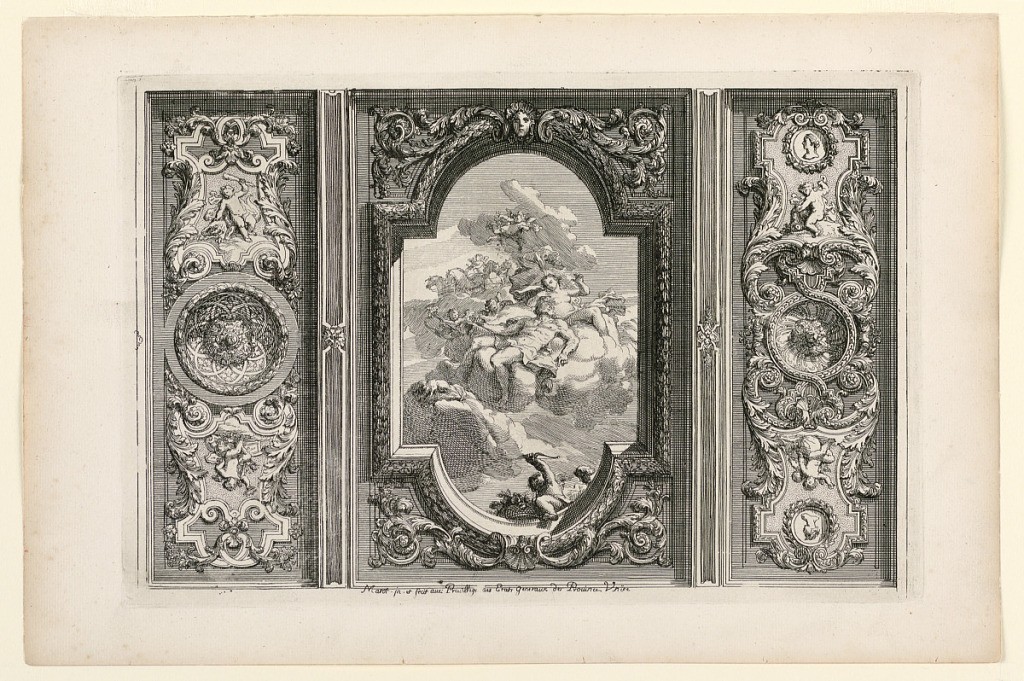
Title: Plate in Nouveaux livres de peintures de salles et d’escaliers (New Books on Paintings for Rooms and Stairs)
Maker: Daniel Marot, French, active in the Netherlands and England, 1661–1752
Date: ca. 1700
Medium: Etching and engraving on white laid paper
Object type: Print
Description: Painted ceiling in trompe l'oeil, depicting two figures on clouds in the sky, surrounded by putti. This section is flanked by two sections that are decorated with roundels between two cartouches depicting putti.